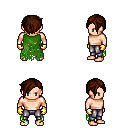
a pixel art fantasy rpg character, male body template, human, light skin, green tattered cape, metal pants, brown pixie cut hairstyle, gold gloves, four views (front, back, left, right), 2x2 character sprite sheet, small pixel art, hard edges, no anti-aliasing